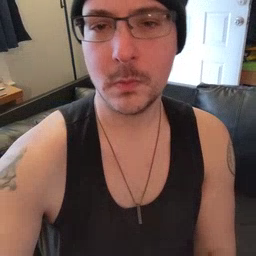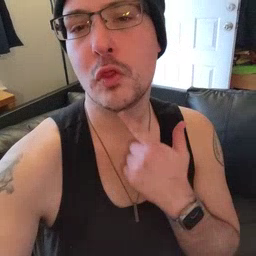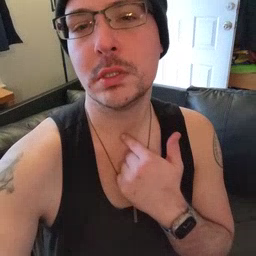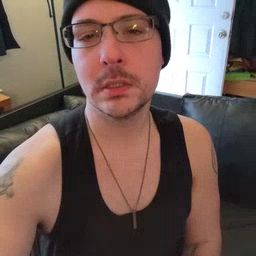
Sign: thirsty